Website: crate-barrel
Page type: payment
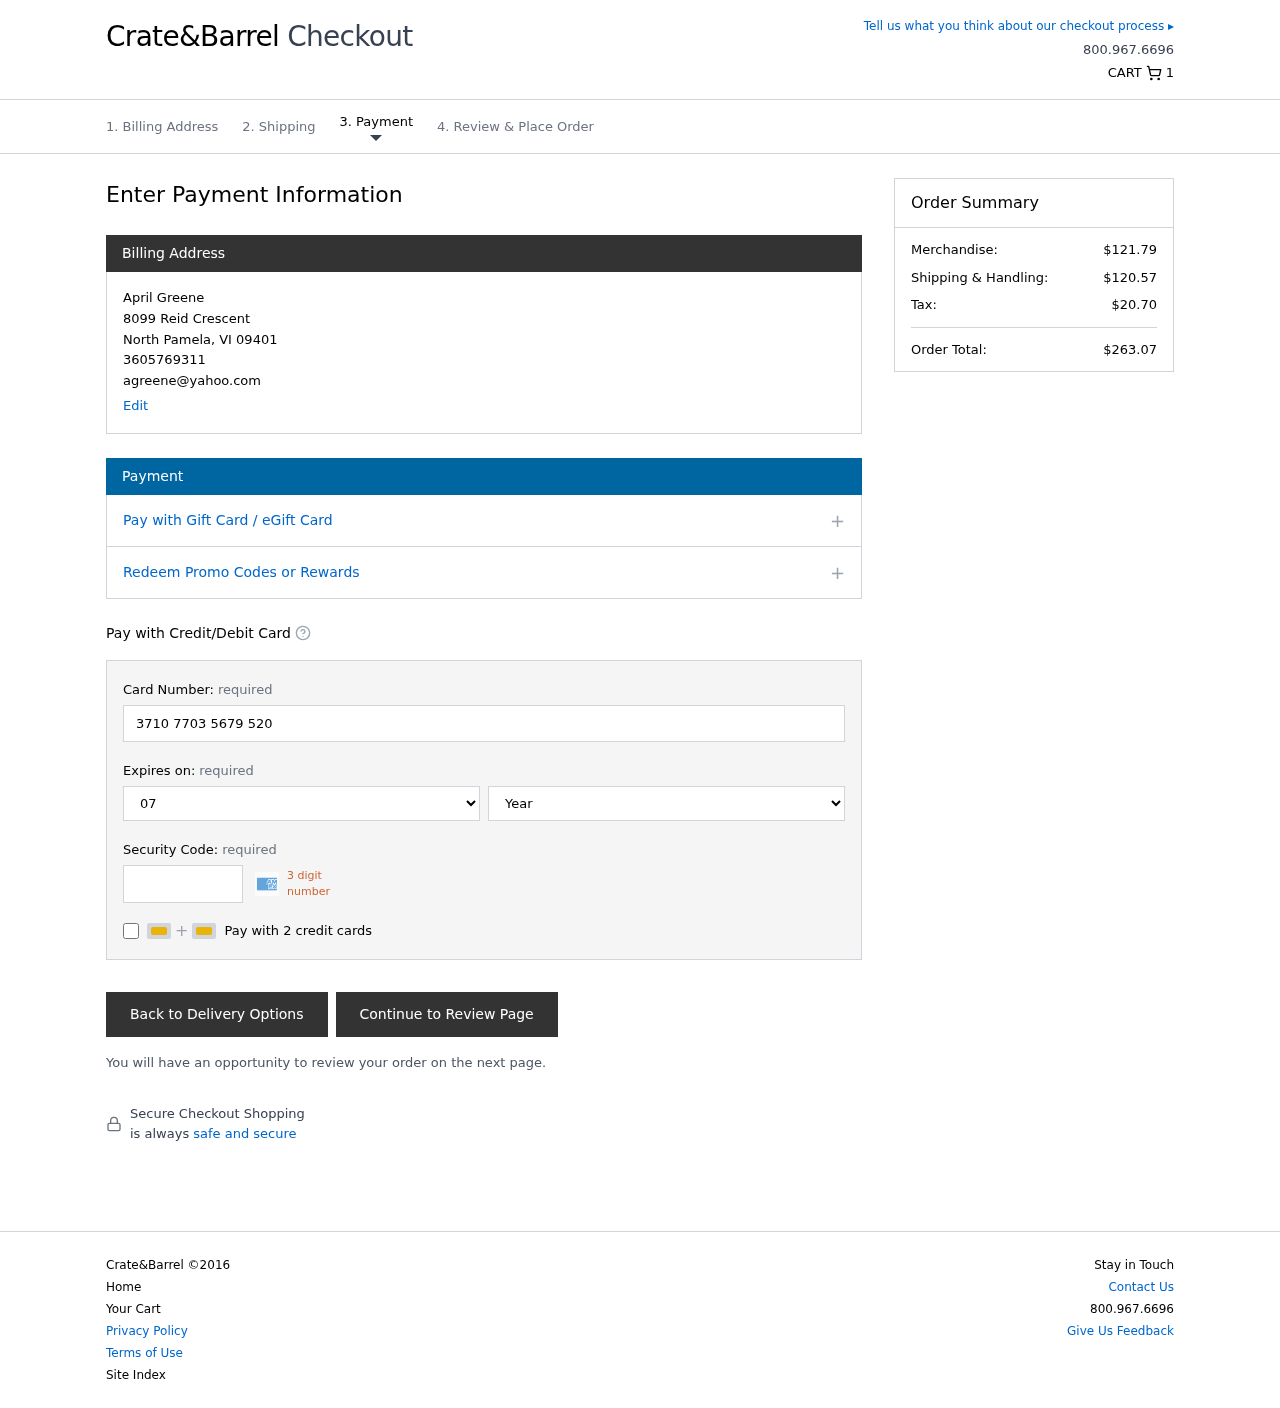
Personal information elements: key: PII_CARD_CVV
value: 7085
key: PII_CARD_EXPIRY_MONTH
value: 07
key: PII_CARD_EXPIRY_YEAR
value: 30
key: PII_CARD_NUMBER
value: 3710 7703 5679 520
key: PII_CITY
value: North Pamela
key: PII_EMAIL
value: agreene@yahoo.com
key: PII_FULLNAME
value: April Greene
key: PII_PHONE
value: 3605769311
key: PII_POSTCODE
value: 09401
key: PII_STATE_ABBR
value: VI
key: PII_STREET
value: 8099 Reid Crescent
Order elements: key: ORDER_NUM_ITEMS
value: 1
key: ORDER_SUBTOTAL
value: $121.79
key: ORDER_SHIPPING_COST
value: $120.57
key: ORDER_TAX
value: $20.70
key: ORDER_TOTAL
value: $263.07